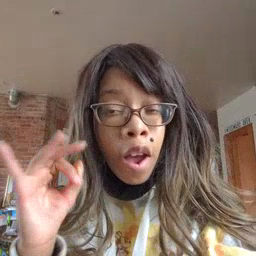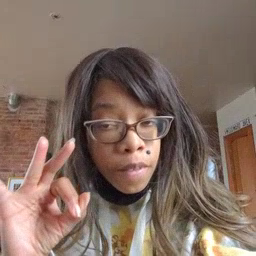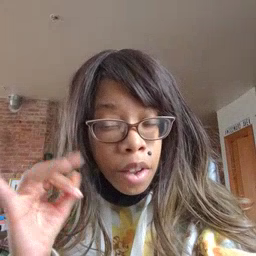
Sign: if